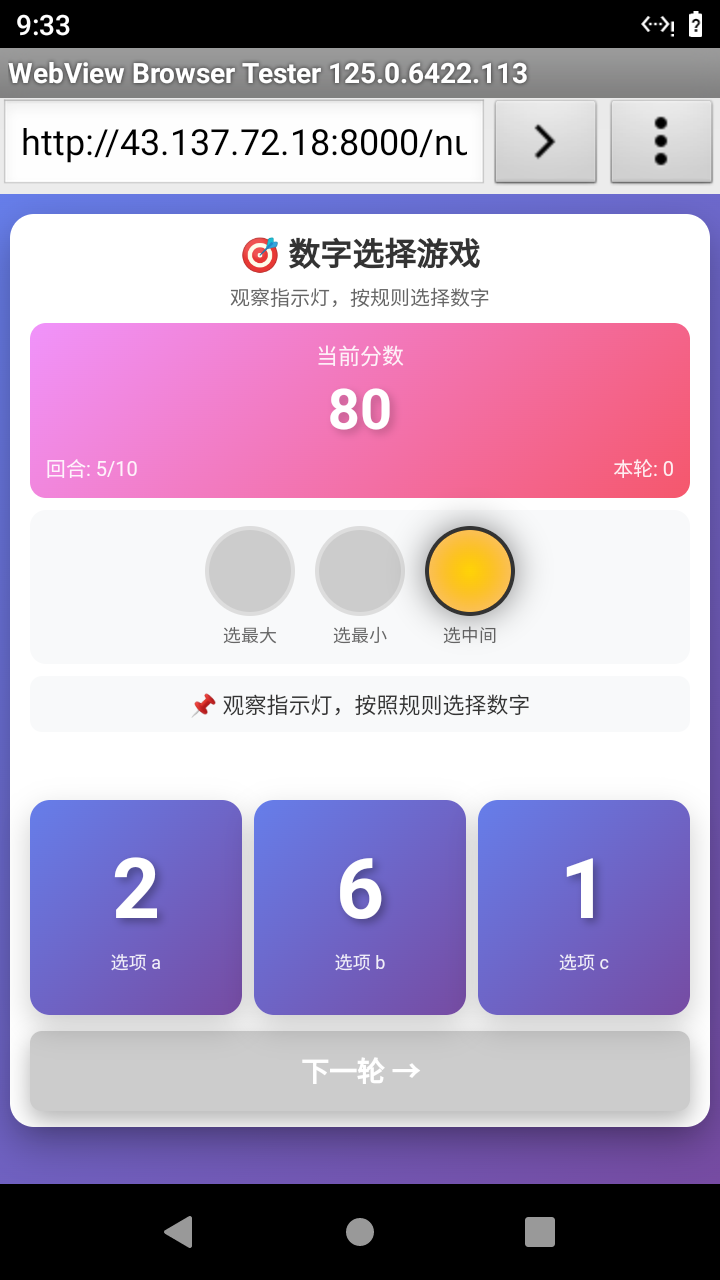

Select the correct number based on the traffic light color.
Answer: 0